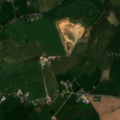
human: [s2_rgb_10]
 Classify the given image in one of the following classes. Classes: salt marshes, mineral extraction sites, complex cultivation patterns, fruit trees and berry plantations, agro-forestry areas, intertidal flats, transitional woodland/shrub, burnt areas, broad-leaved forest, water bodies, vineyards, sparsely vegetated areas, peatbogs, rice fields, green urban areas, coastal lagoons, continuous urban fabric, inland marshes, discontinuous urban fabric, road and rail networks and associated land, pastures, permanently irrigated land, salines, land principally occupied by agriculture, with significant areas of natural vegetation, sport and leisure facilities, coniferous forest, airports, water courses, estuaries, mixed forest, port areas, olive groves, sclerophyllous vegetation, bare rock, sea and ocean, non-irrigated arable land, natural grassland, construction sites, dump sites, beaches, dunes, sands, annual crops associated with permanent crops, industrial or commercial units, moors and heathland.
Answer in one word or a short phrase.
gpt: non-irrigated arable land, pastures